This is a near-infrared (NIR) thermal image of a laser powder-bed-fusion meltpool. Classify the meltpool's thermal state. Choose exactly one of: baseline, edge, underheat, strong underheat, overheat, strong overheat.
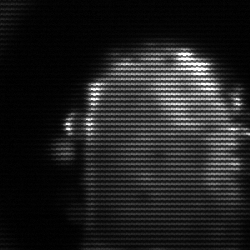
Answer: baseline